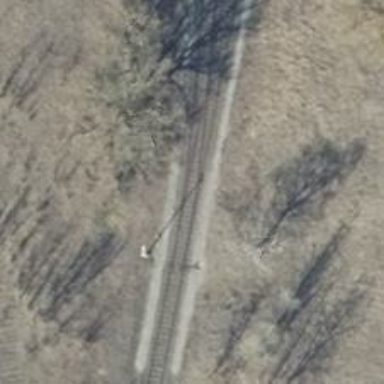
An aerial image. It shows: Railway switch.